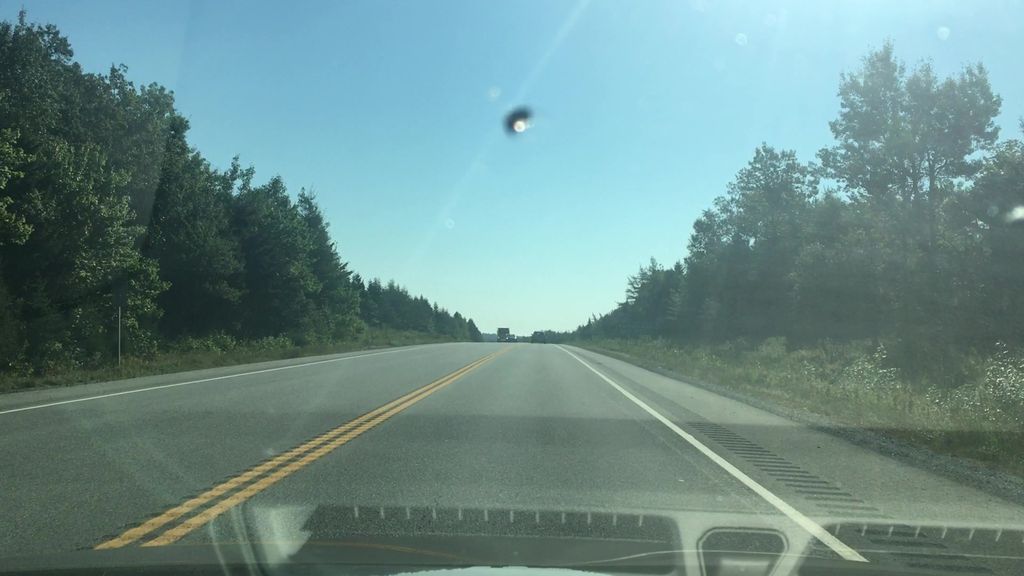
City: halifax